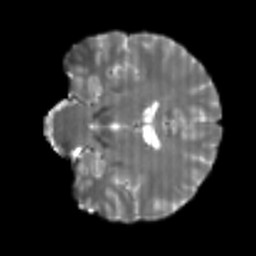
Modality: T2w
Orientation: coronal
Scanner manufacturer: siemens
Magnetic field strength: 3 T
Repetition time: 4 s
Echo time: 0.0594 s